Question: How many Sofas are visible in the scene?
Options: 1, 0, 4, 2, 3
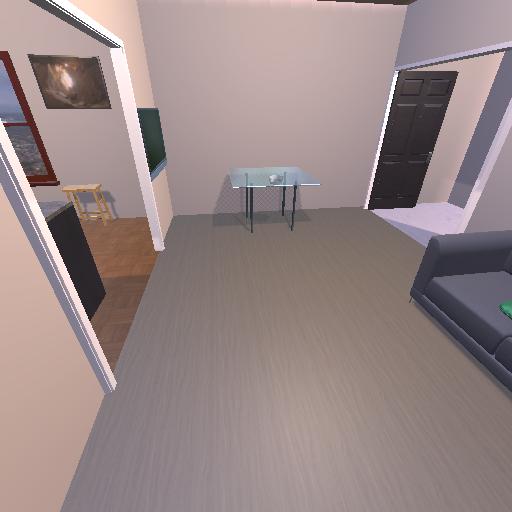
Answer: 1